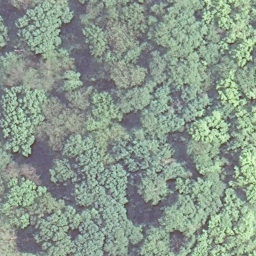
Label: forest